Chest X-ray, PA view. Patient: 33 years old, sex F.
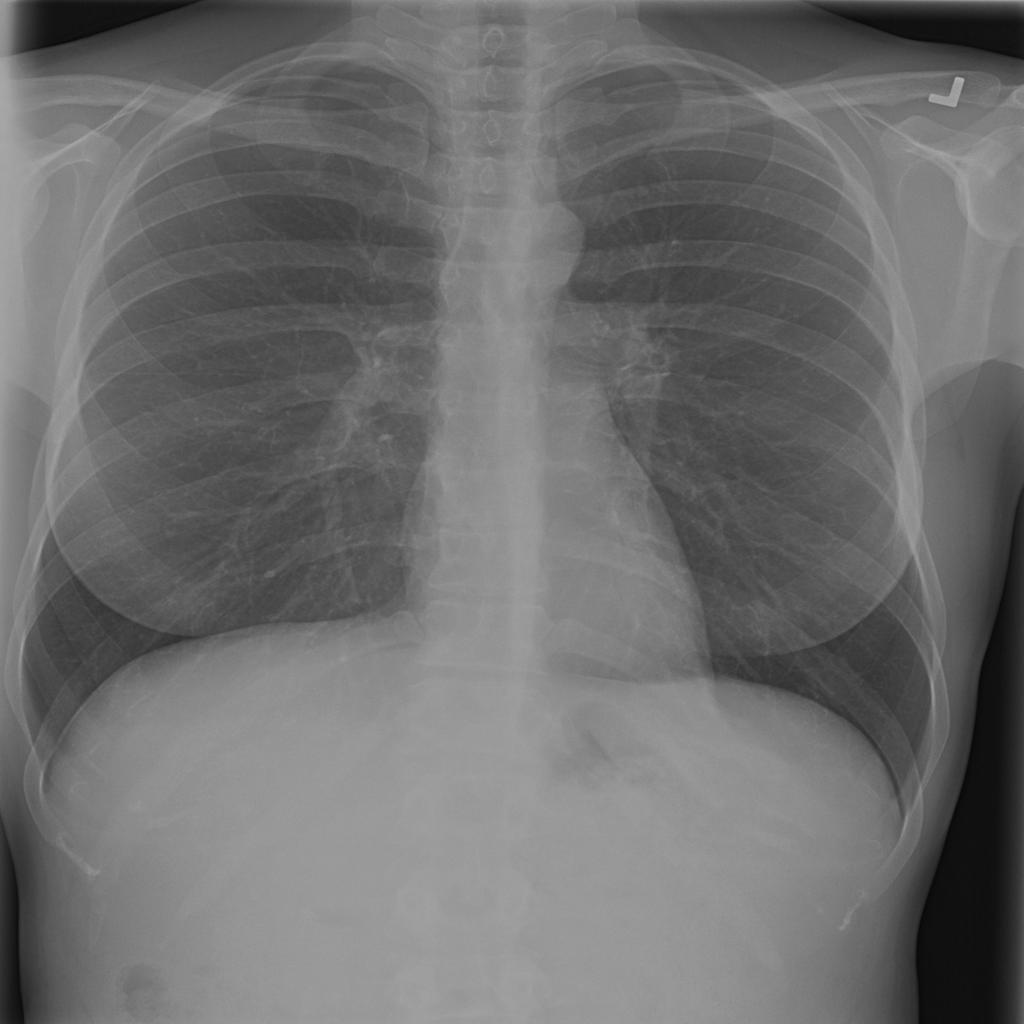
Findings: No Finding